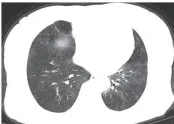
Imaging changes before (2022.02.14), at the onset of organ damage (2023.08.16), and 6 months (2024.02.09) after discontinuation of the amiodarone. (A-D) After 1 year (2022.02.14) of treatment with oral amiodarone (0.2 g/day), diffusely distributed ground-glass density shadows were seen in both lungs, with perifollicular hyperdense shadows, which were considered to be organizing pneumonia; the liver was hyperdense with a CT value of about 104 hu.
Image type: radiology (ct)